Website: ulta-beauty
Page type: payment
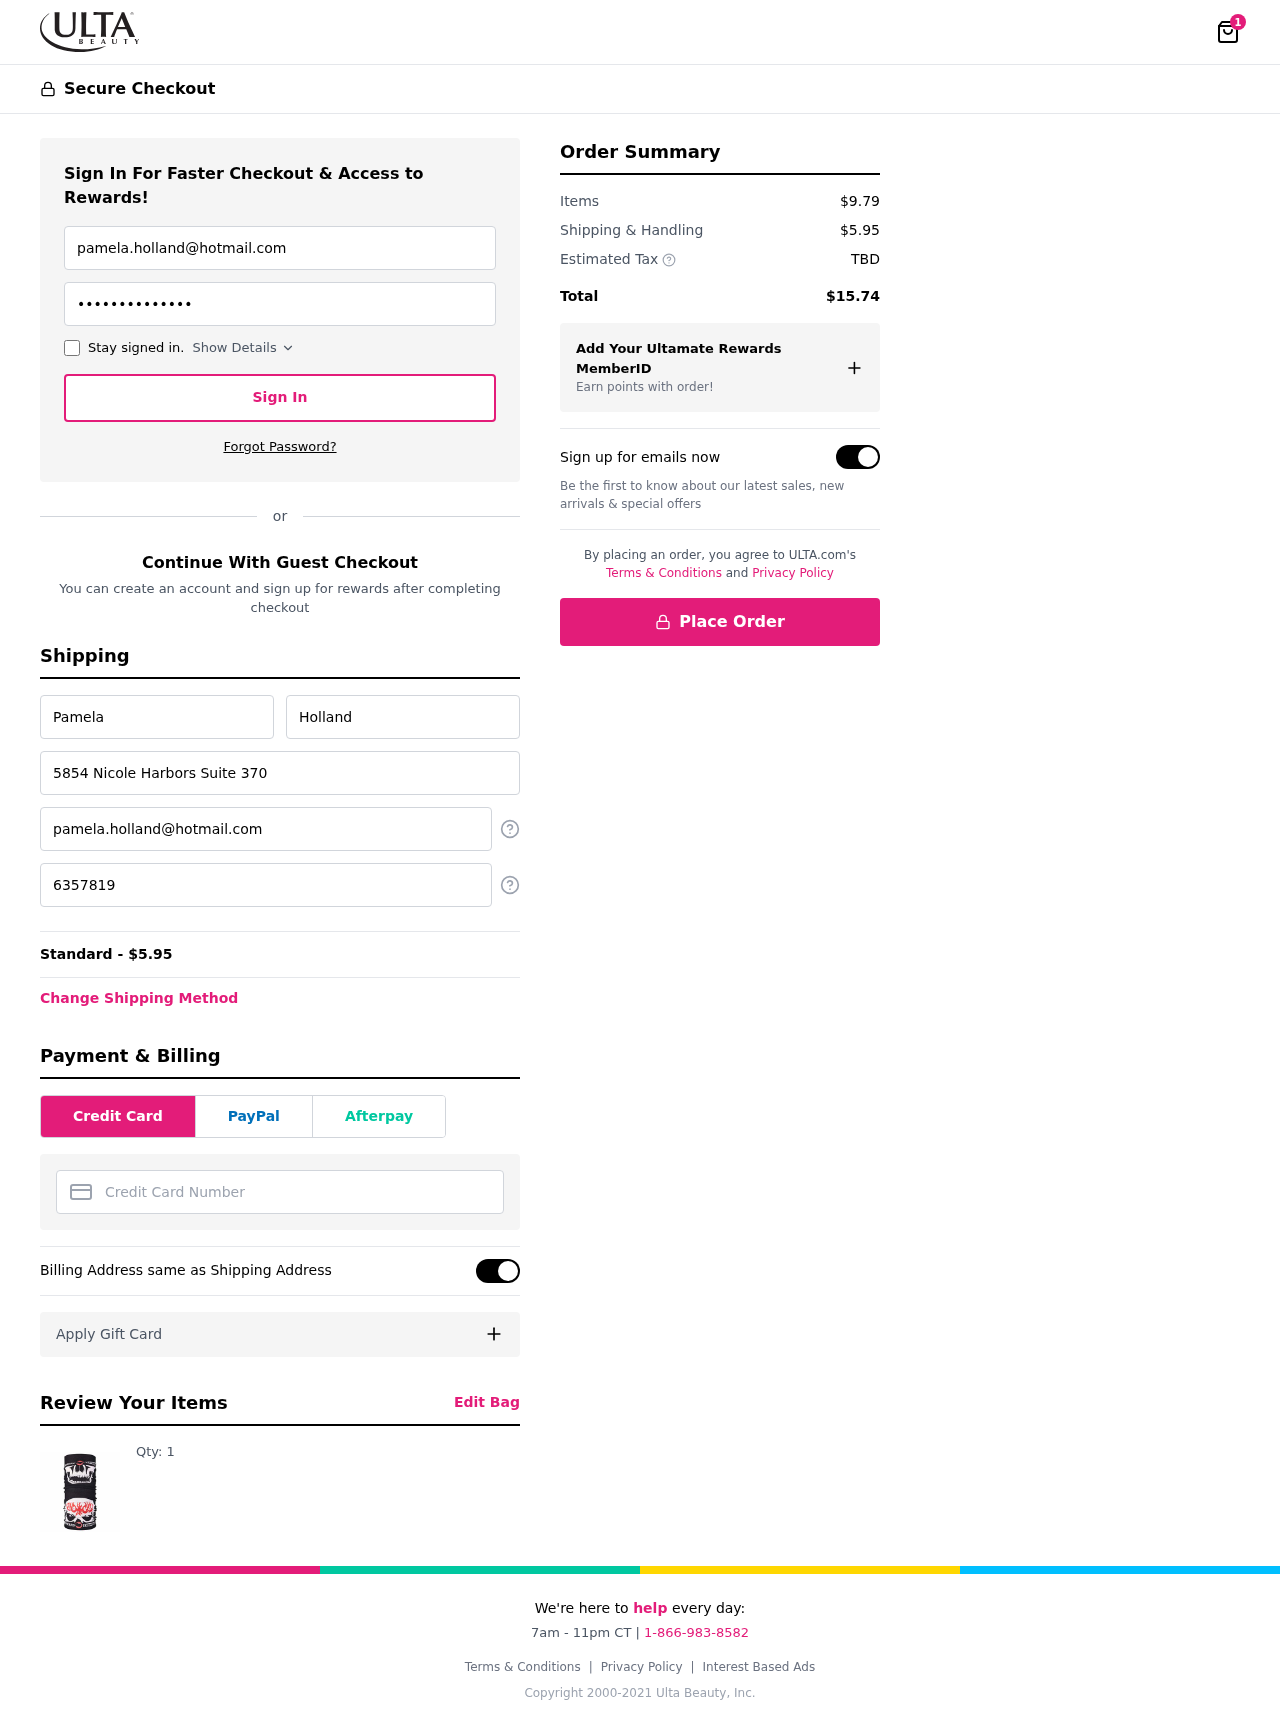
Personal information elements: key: PII_CARD_NUMBER
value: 2707 2487 0750 2925
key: PII_EMAIL
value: pamela.holland@hotmail.com
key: PII_FIRSTNAME
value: Pamela
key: PII_LASTNAME
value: Holland
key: PII_PHONE
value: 6357819992
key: PII_STREET
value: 5854 Nicole Harbors Suite 370
Product elements: key: PRODUCT1_QUANTITY
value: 1
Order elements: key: ORDER_NUM_ITEMS
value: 1
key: ORDER_SHIPPING_COST
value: $5.95
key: ORDER_SHIPPING_COST
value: Standard - $5.95
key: ORDER_SUBTOTAL
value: $9.79
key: ORDER_TAX
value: TBD
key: ORDER_TOTAL
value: $15.74